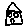
Label: house